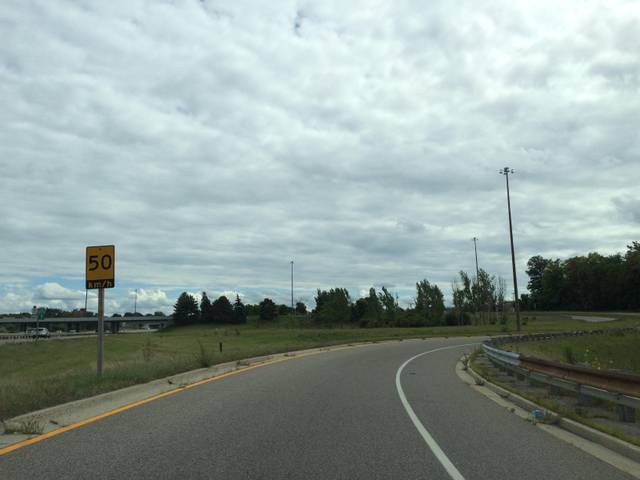
Region: Canada
Coordinates: 43.468, -80.474